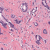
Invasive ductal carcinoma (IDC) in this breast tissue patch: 1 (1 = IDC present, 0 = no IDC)